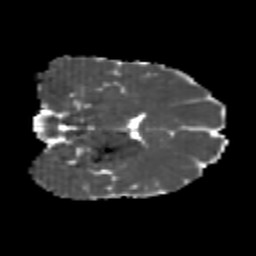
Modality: MD
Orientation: coronal
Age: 25
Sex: female
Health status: healthy
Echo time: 0.074 s